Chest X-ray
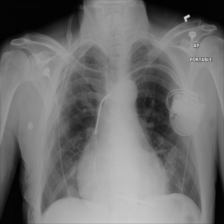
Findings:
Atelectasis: positive
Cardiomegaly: positive
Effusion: negative
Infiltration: negative
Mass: positive
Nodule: negative
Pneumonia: negative
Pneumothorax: positive
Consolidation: negative
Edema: negative
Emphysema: positive
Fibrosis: negative
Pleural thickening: negative
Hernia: negative